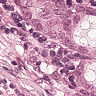
Metastatic tissue present: yes